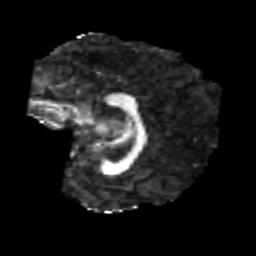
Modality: FA
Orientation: sagittal
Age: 20
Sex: female
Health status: healthy
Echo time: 0.074 s